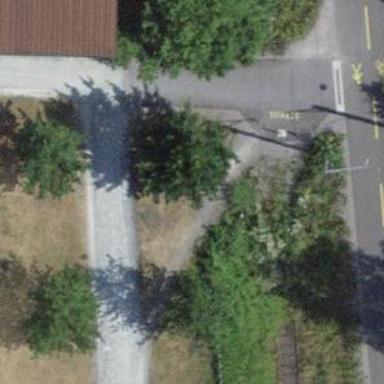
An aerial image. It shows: Bicycle repair station is available.